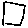
Label: square